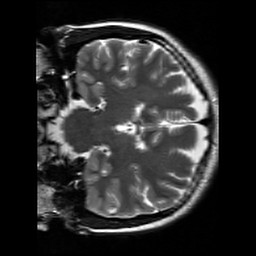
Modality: T2w
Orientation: coronal
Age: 18
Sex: female
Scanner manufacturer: siemens
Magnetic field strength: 3 T
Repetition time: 7 s
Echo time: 0.09 s